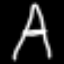
Label: The Eiffel Tower